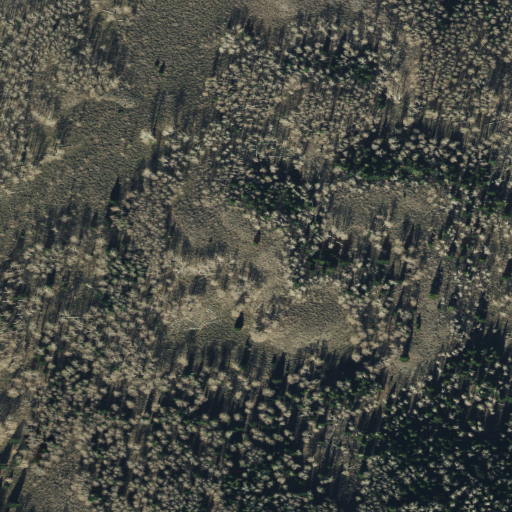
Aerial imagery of mountain in Utah named The Jumpoff containing deciduous forest, shrub, evergreen forest, and mixed forest